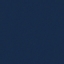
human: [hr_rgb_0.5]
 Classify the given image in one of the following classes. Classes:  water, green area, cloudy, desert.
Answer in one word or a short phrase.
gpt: water